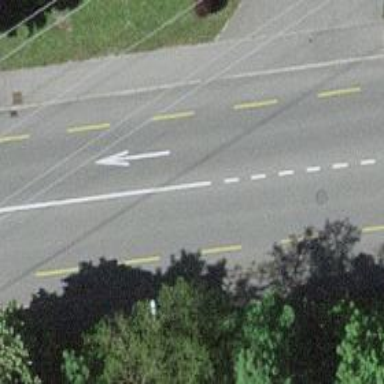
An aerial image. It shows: Primary highway with asphalt surface and designated cycle lane.